Question: A would like to plot geom_tile() without displaying the surrounding grey frame. Example:
'''
library(ggplot2)
p <- ggplot(melt(volcano), aes(x = X1, y = X2, z = value,fill = value)) + geom_tile()
print(p)
'''
Produces the figure below, which would look better had not the theme background framed the heatmap proper. I imaging the padding is the same 4% as in base graphics. It's good to have it most of the time, but not always.
I assume the same solution to this problem could be applied to other geoms as well.

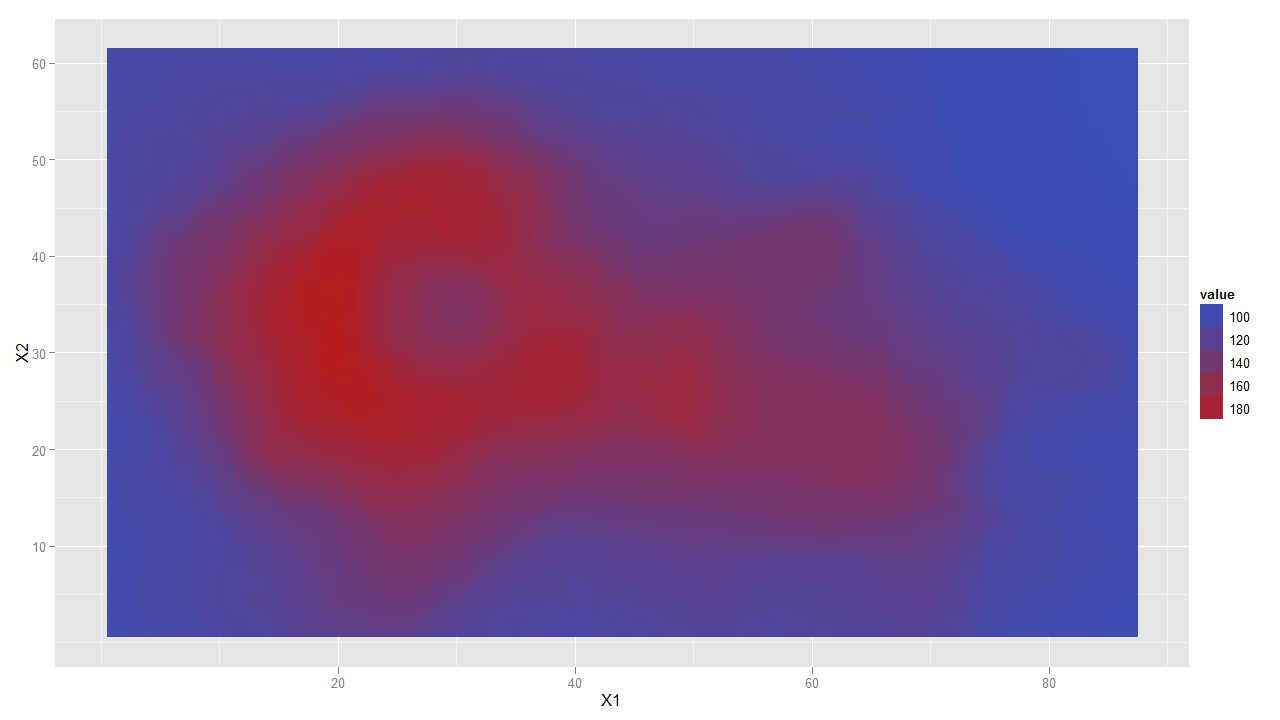
Answer: just do 'print(p1 + scale_x_continuous(expand = c(0, 0)) + scale_y_continuous(expand = c(0, 0)))' and that will get rid of the gray space around